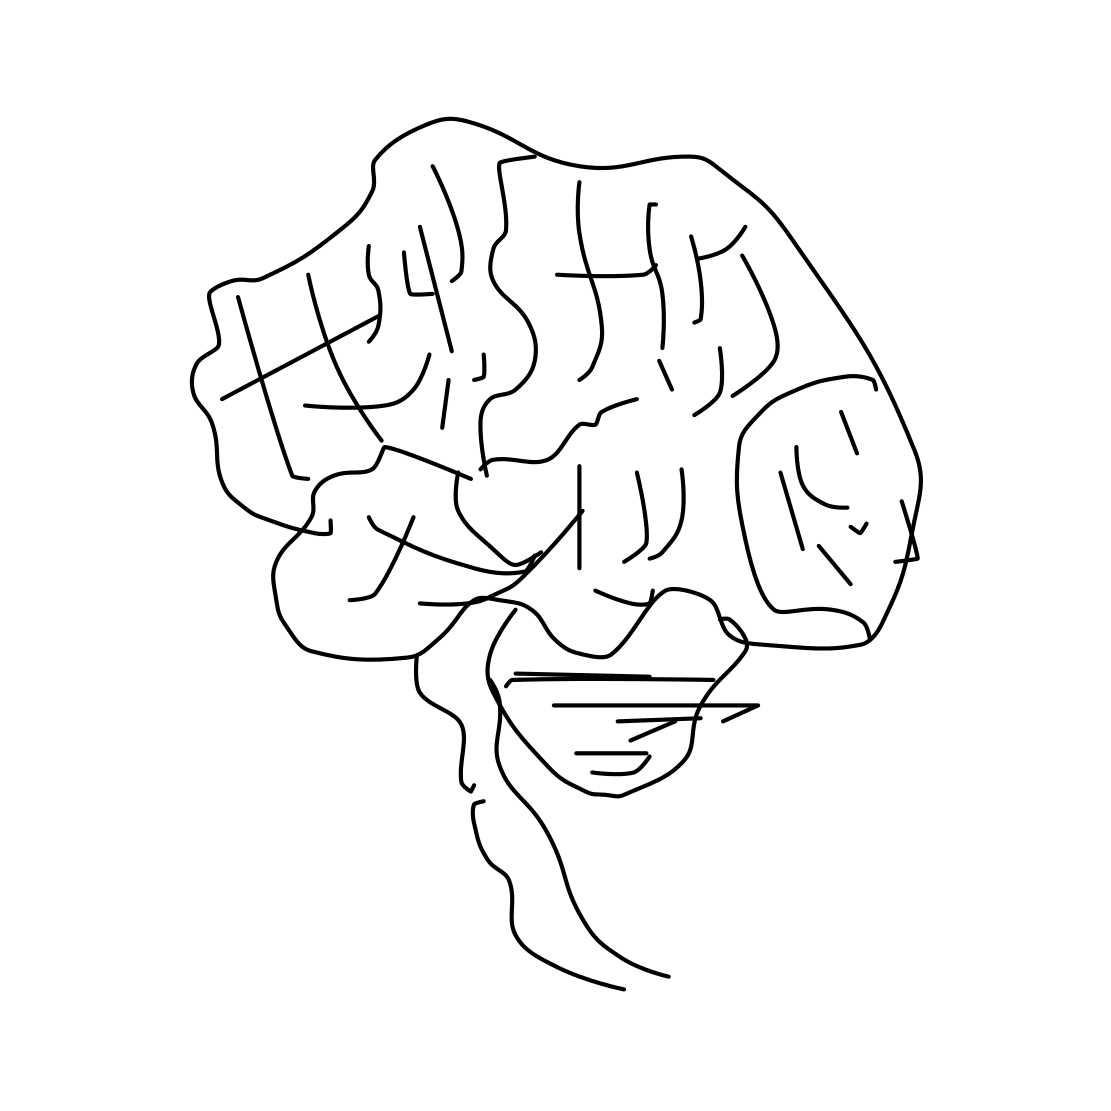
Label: brain